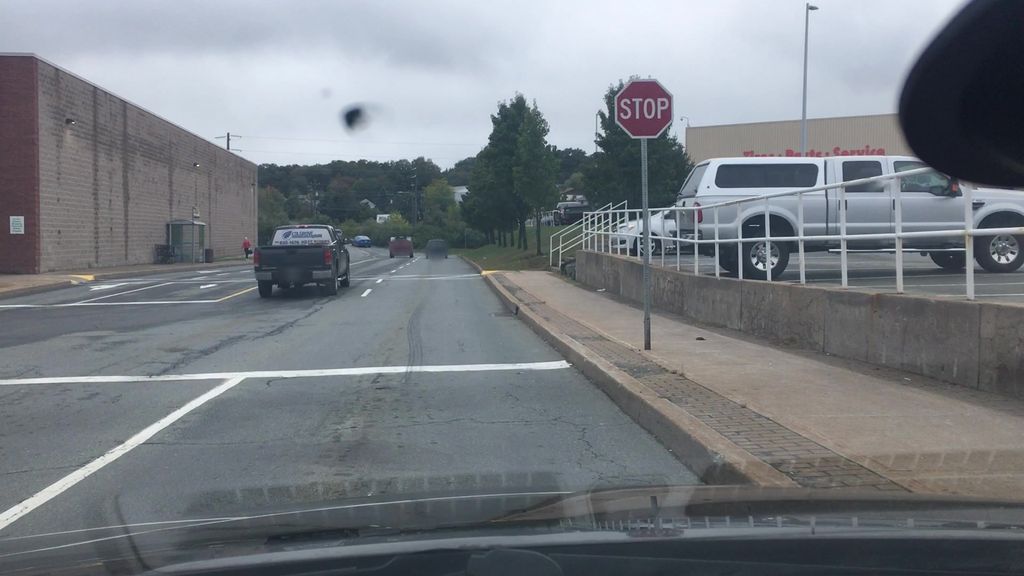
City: halifax